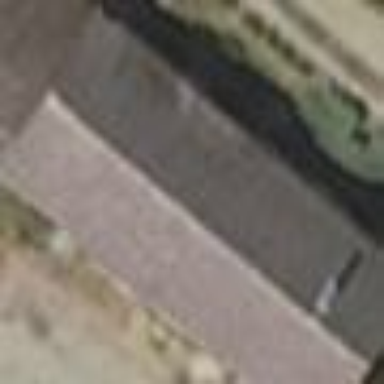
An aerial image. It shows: Shed with gabled grey roof oriented along its structure.